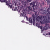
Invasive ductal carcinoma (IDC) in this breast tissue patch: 1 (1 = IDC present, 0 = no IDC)